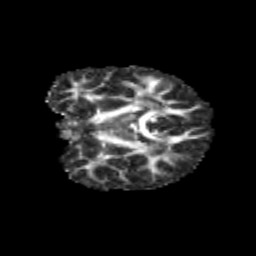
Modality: FA
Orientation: coronal
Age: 11
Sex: male
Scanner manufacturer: siemens
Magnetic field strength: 3 T
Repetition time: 3.8 s
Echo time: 0.07 s